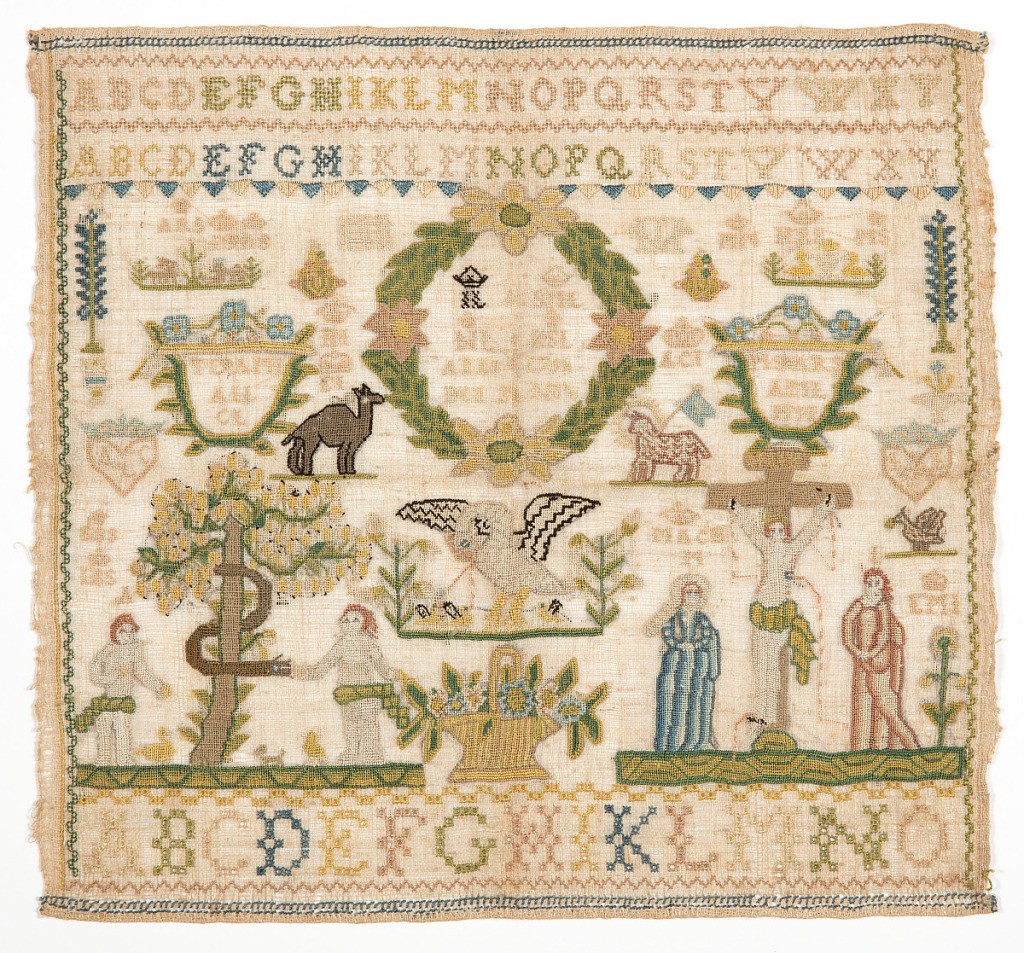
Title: Sampler
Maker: Unknown
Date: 1790
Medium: silk, linen Technique: petit point tent stitch, cross and eyelet stitches on plain weave
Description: Embroidered sampler with Adam and Eve under a heavily fruited tree, crucifixion with dripping blood, and the pious pelican pecking her breast to feed her young. Spot motifs include a camel and a basket of flowers. Cartouche containing the initials ACL Anno 1790. Alphabet bands run along the top and bottom.